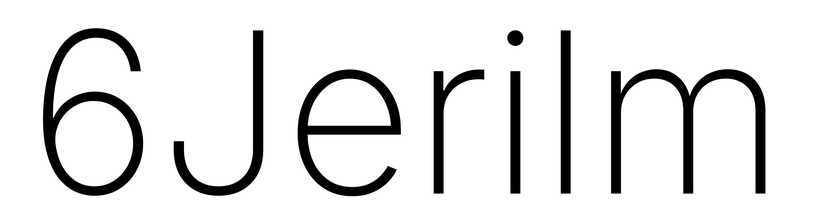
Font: Inter_ExtraLight